Field crop: tomato
Growth stage: 1
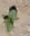
Species: solanum